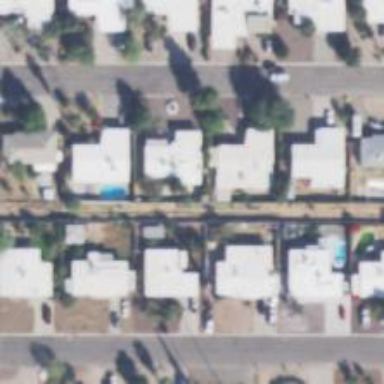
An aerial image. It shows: Alleyway designated as service road.